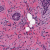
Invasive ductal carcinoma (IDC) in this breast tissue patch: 1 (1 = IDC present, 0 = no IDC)